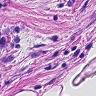
Metastatic tissue present: yes